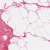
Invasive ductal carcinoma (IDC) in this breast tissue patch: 0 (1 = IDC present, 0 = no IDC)